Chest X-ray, PA view. Patient: 50 years old, sex M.
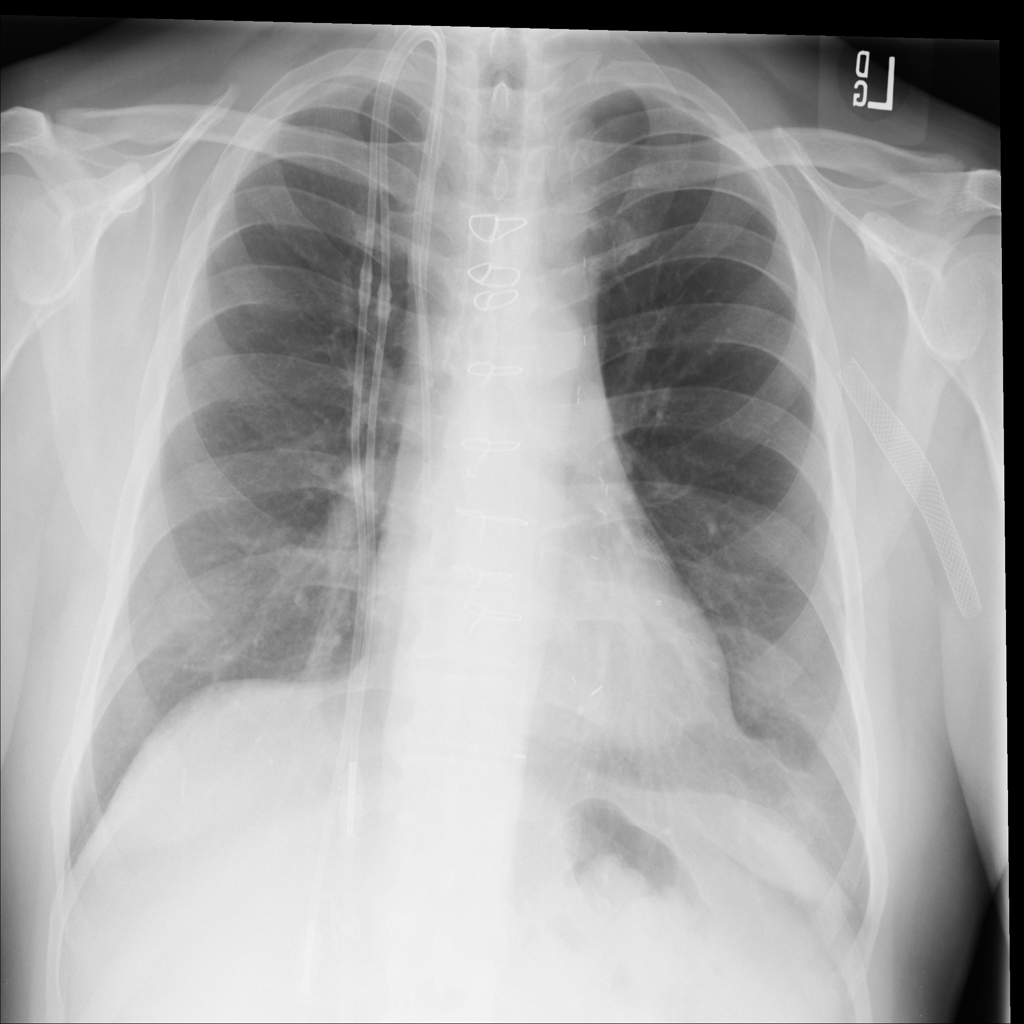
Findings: No Finding